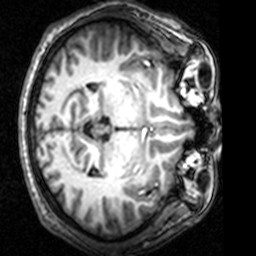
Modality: T1w
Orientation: axial